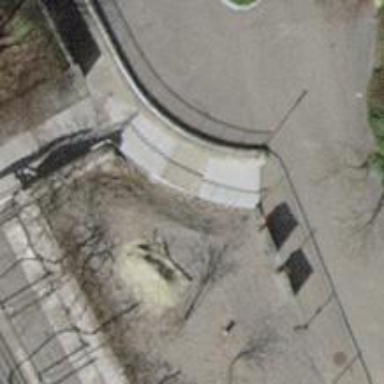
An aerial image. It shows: Set of steps made of paving stones.